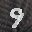
Label: 9